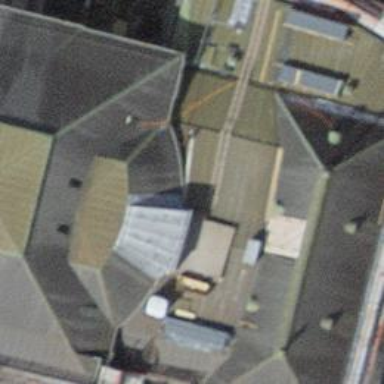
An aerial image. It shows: Concert hall theatre.